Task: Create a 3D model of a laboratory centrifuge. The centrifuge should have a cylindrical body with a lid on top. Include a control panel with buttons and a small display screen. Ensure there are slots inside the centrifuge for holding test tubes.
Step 168:
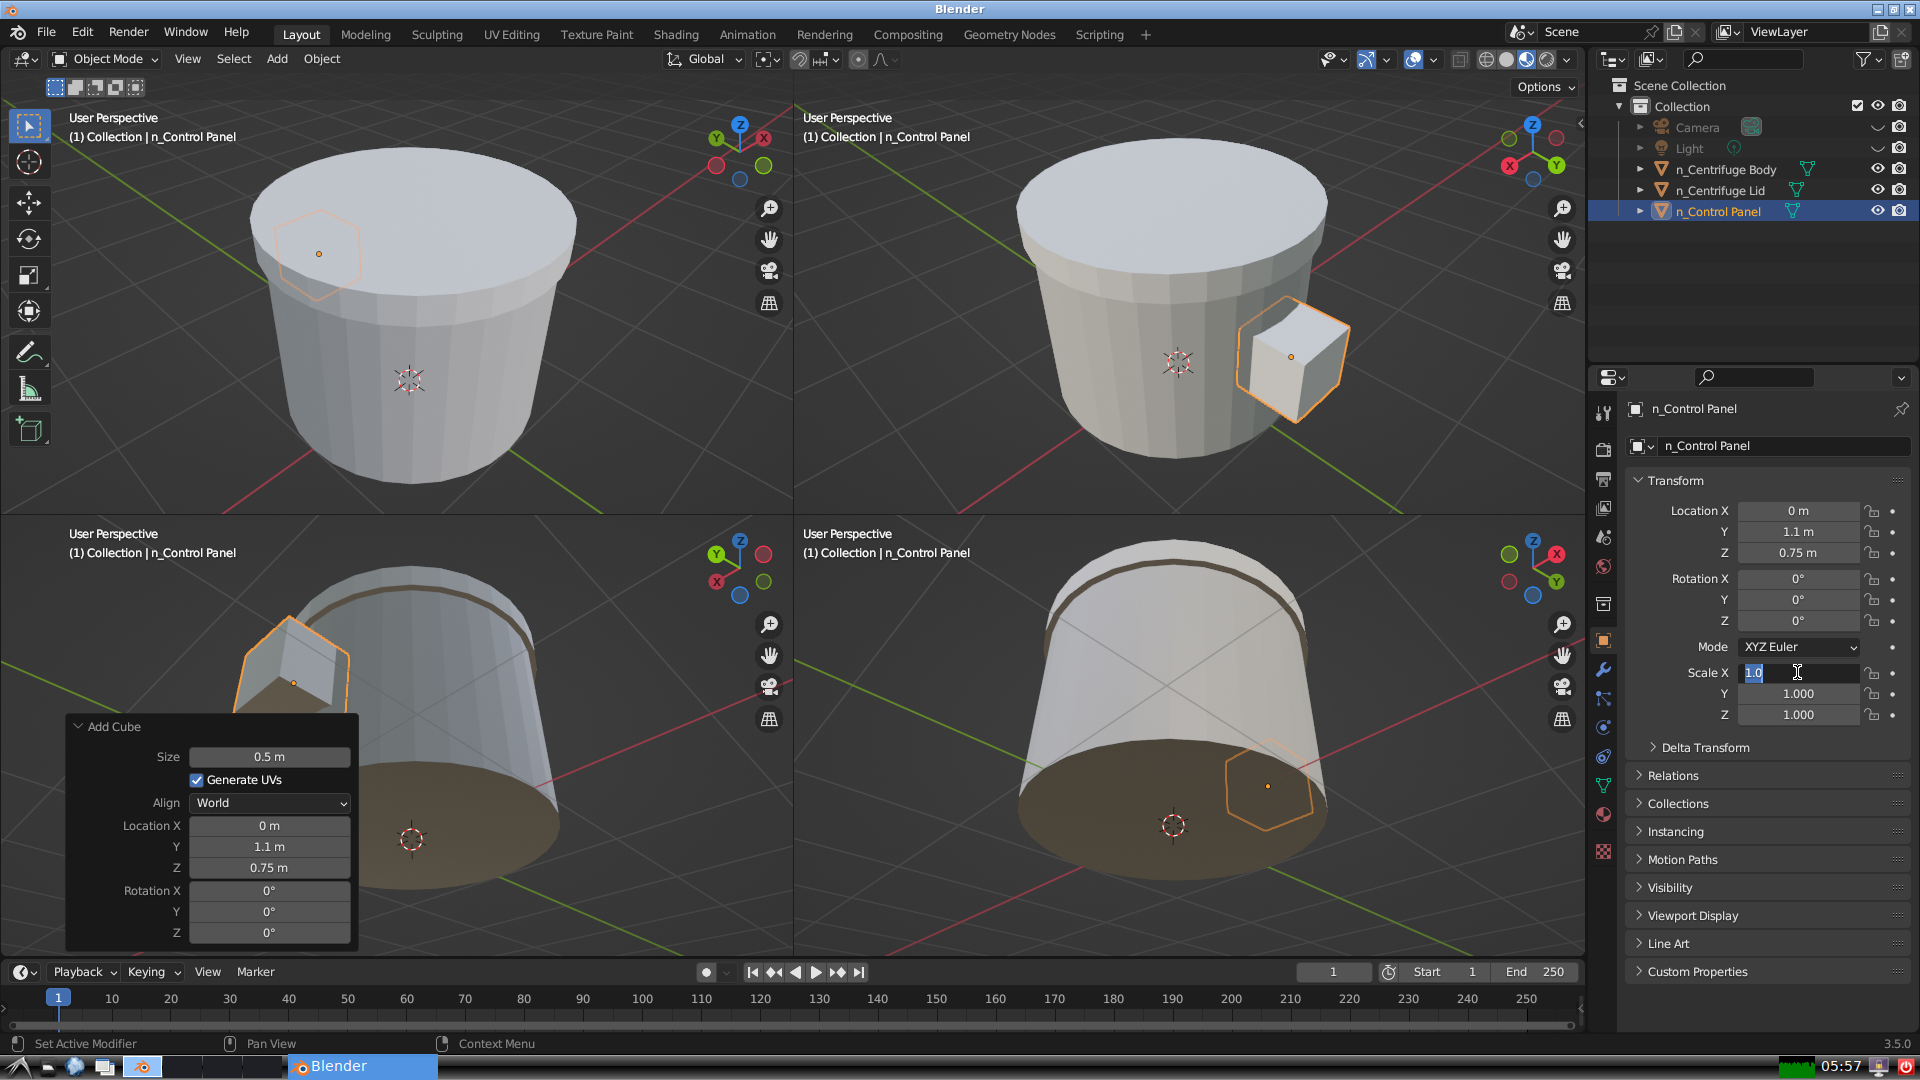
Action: input_text: 1.0